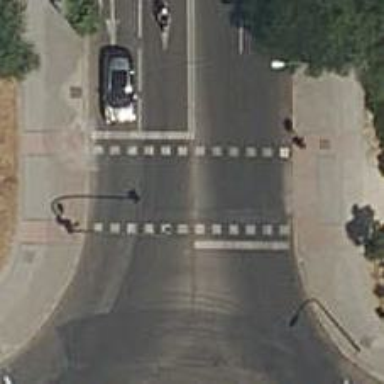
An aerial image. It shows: Road with traffic signals at the crossing.